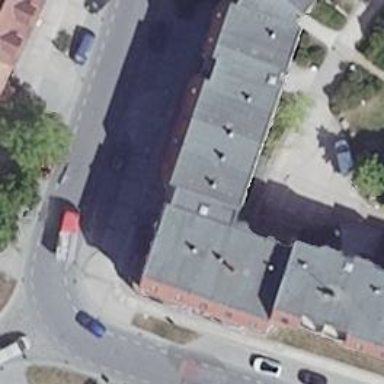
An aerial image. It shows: Post office.